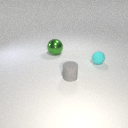
small gray rubber cylinder to the left of small cyan rubber sphere